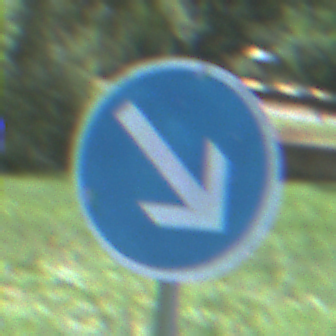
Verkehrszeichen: VorgeschriebeneVorbeifahrtRechts
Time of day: Midday
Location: Outdoor (Nature)
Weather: Clear
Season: Summer
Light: Natural